Aerial crown-view tile of a tropical tree (Barro Colorado Island, Panama), acquired 20240813:
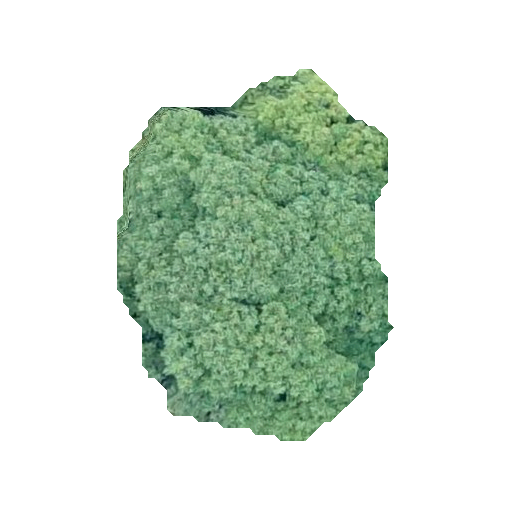
Species: Astronium graveolens
GBIF accepted scientific name: Astronium graveolens
Crown area: 118.609 m²